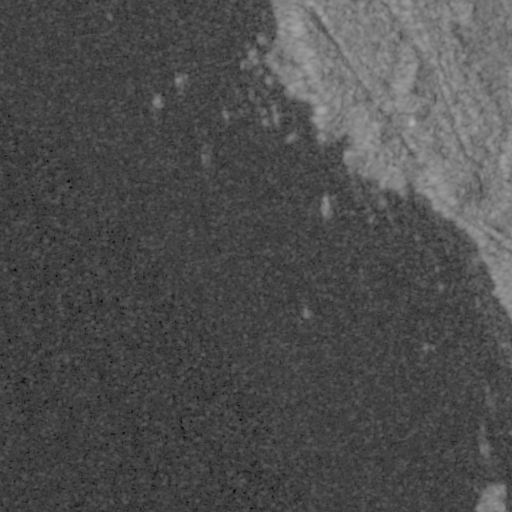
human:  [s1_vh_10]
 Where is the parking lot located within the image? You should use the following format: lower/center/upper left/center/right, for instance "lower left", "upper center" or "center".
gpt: The parking lot is located in the center right of the image.
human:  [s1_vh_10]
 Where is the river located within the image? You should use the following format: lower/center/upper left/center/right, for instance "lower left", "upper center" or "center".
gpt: The river is located in the right of the image.
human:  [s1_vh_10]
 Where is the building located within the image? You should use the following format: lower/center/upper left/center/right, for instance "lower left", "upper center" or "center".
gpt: The building is located in the upper right of the image.
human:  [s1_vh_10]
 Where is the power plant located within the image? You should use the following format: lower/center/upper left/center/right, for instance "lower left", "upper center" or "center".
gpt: There is no power plant in the image.

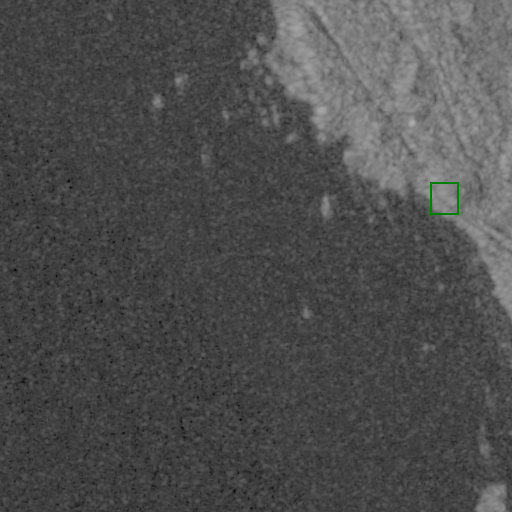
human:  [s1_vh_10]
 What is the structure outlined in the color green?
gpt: The structure outlined in green is a parking lot.
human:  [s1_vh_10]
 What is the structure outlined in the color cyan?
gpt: There is no cyan outline.